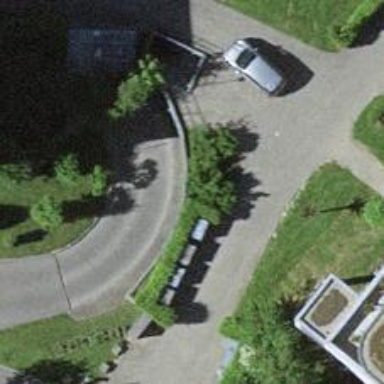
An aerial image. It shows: Parking entrance.